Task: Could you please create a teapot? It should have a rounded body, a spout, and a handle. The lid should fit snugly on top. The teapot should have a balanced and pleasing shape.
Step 7:
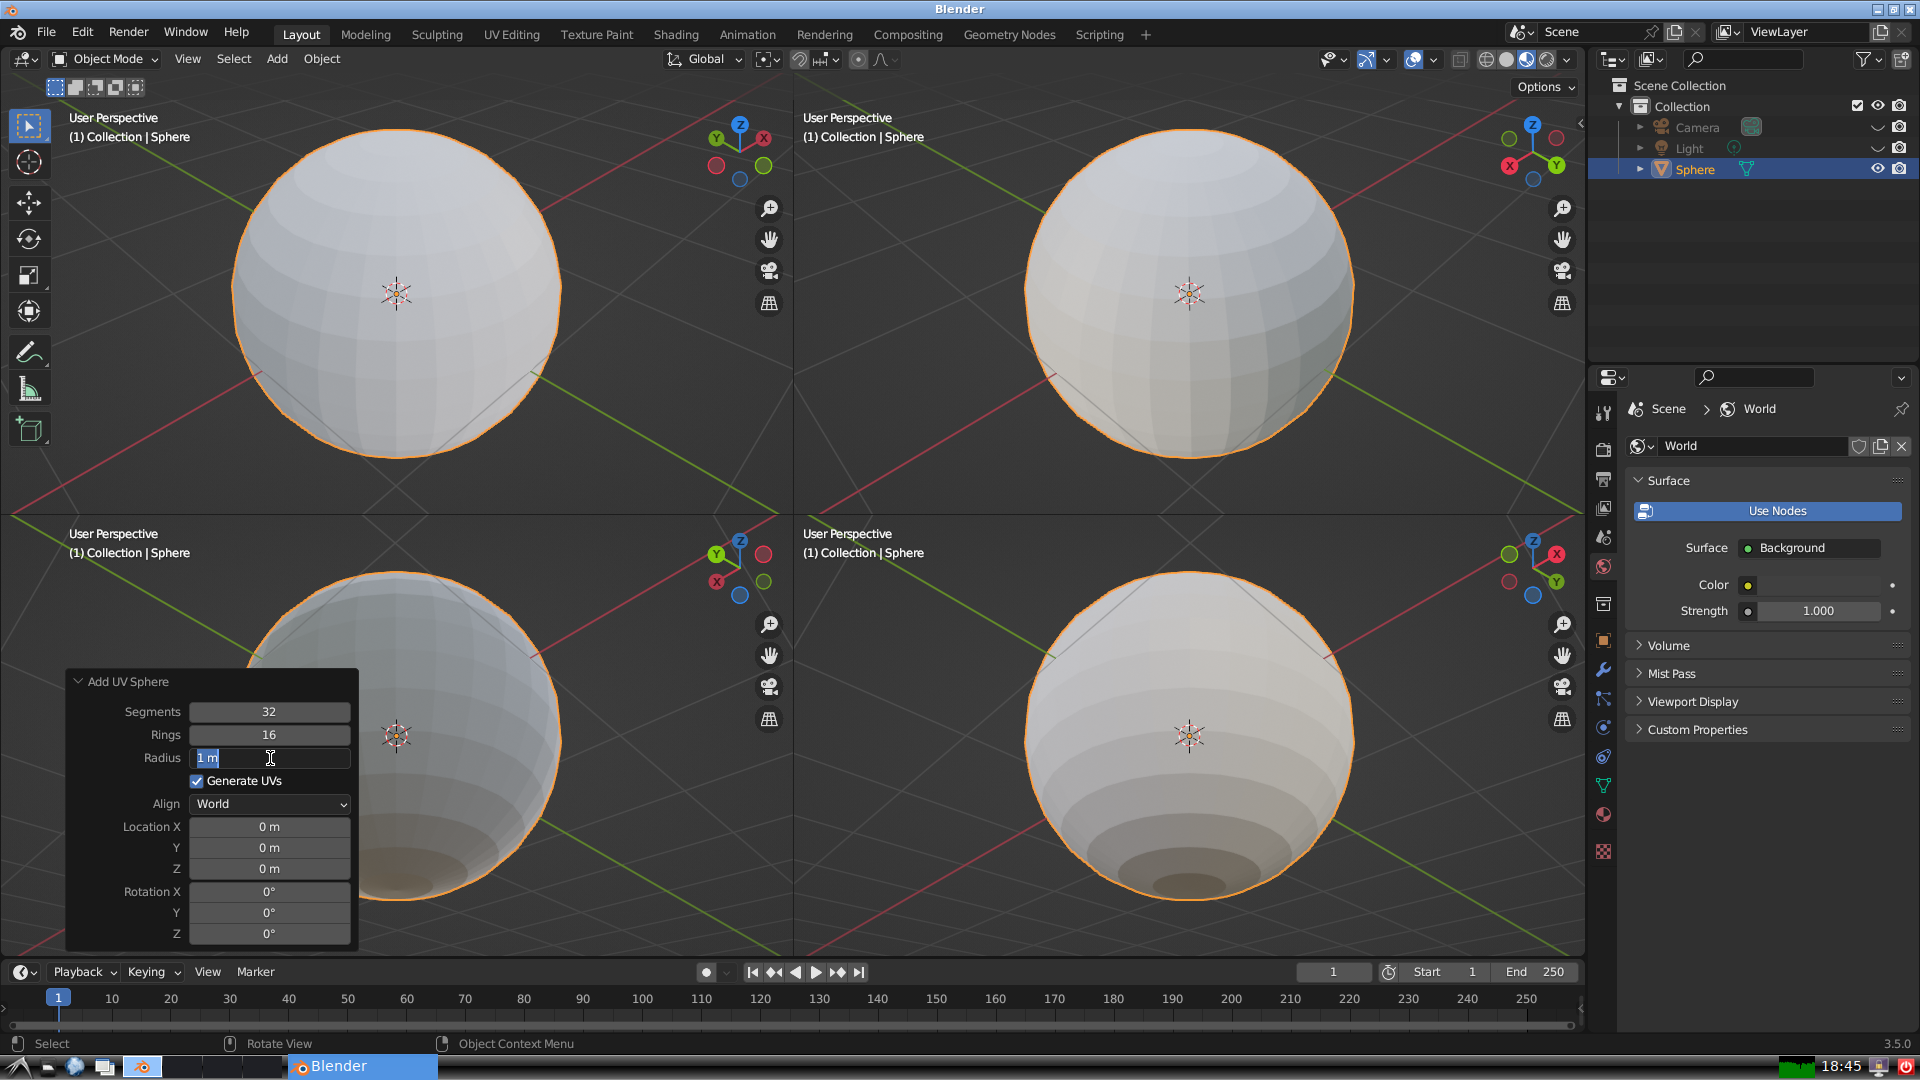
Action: input_text: 1.0